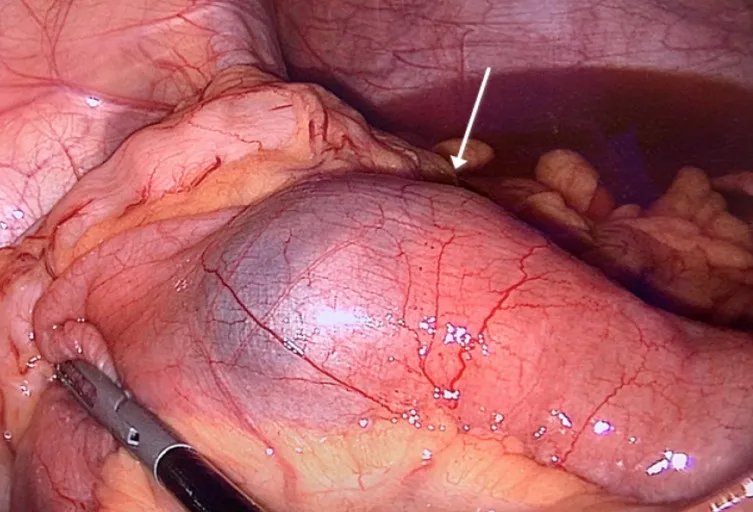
distal intussusception (arrow).
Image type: medical_photograph (other_medical_photograph)